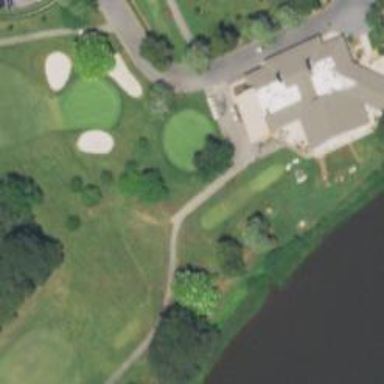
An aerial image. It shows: Driveway that serves as golf path.